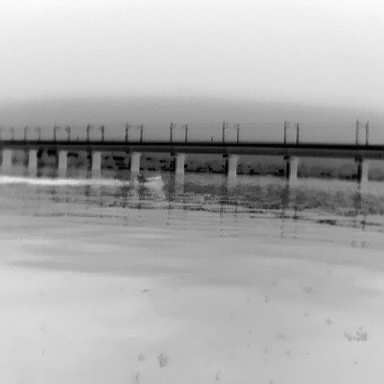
There is a canoe in the infrared image.